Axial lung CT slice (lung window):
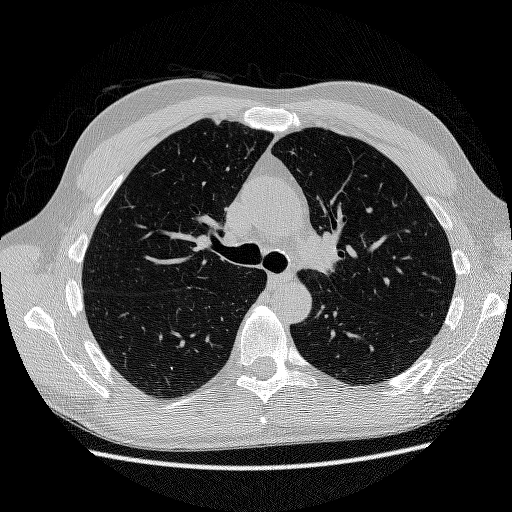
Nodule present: no